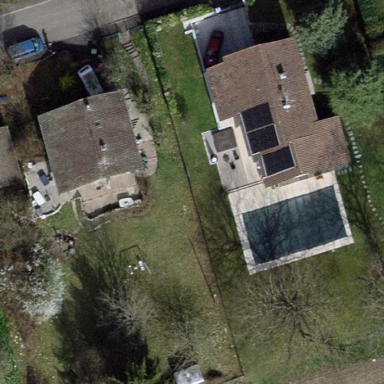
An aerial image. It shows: Garden surrounded by fence.